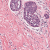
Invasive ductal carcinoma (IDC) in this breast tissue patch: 0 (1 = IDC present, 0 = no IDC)